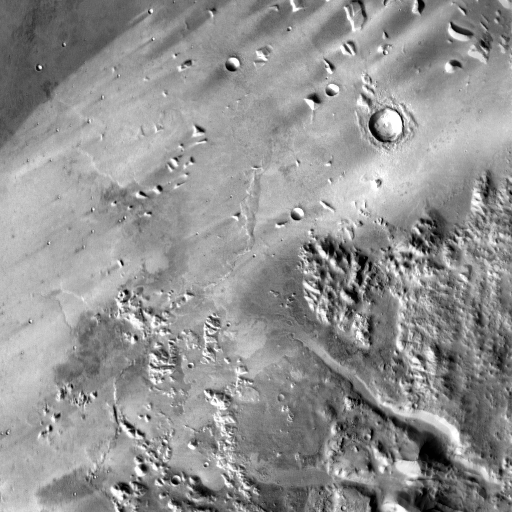
Crater classes present: Background, Other, Buried